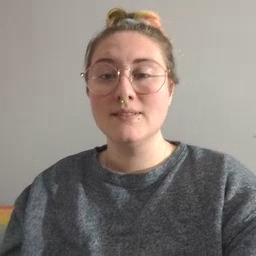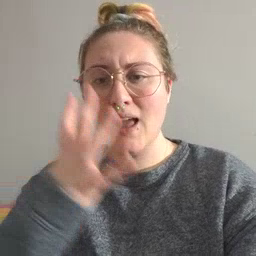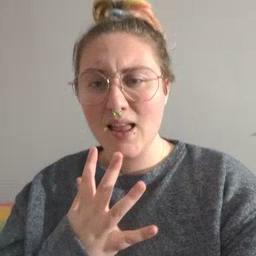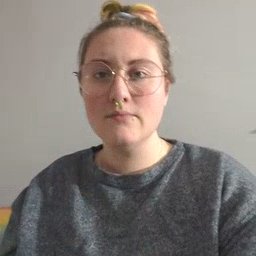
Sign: sad